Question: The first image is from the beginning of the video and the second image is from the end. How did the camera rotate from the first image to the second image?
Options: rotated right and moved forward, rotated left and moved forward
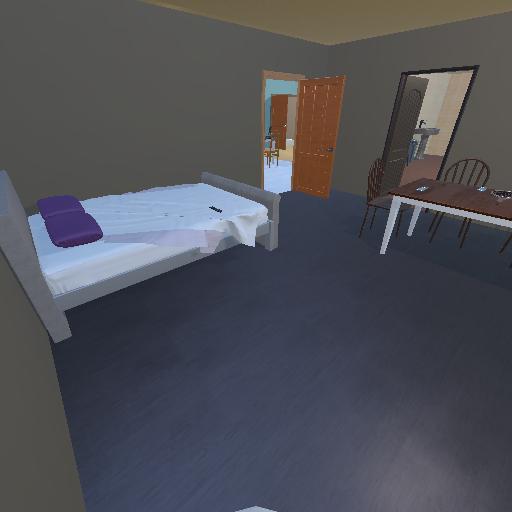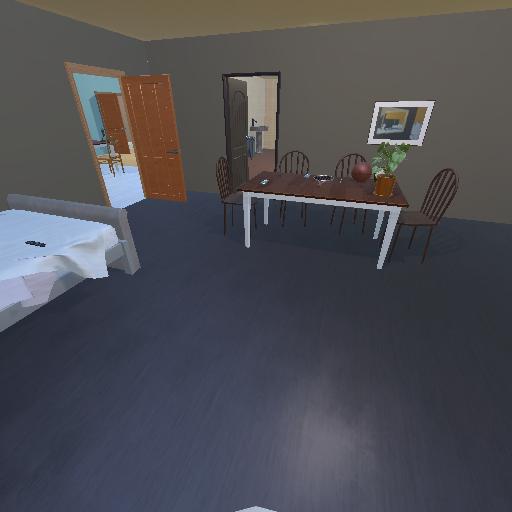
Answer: rotated right and moved forward